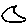
Label: moon